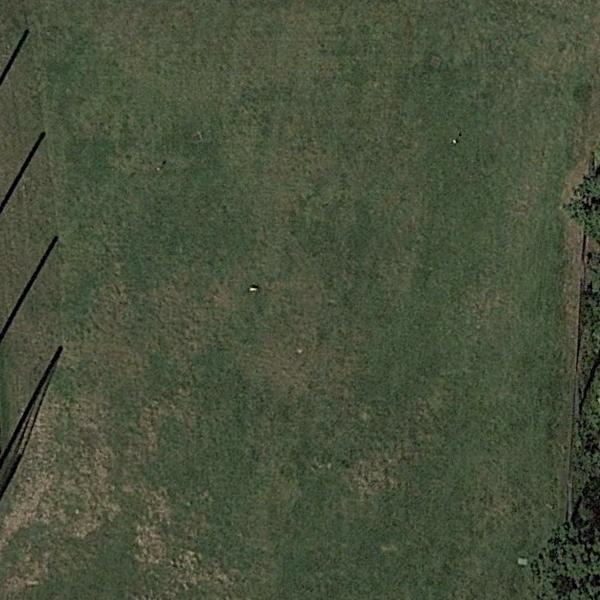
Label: Meadow